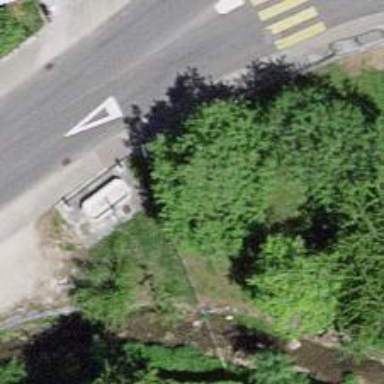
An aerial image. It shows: Fountain.